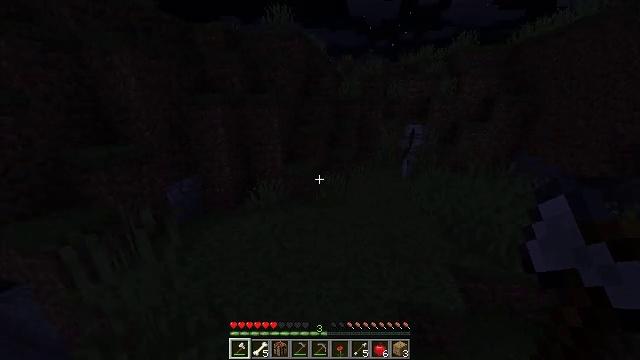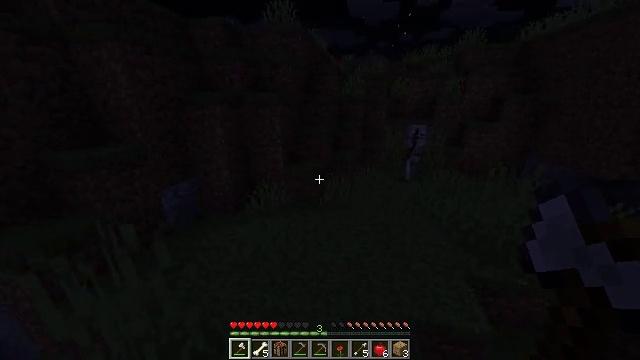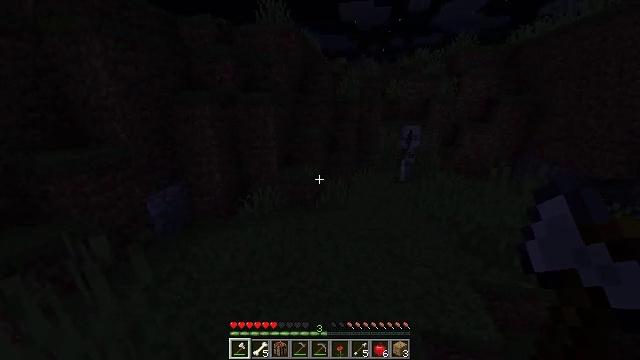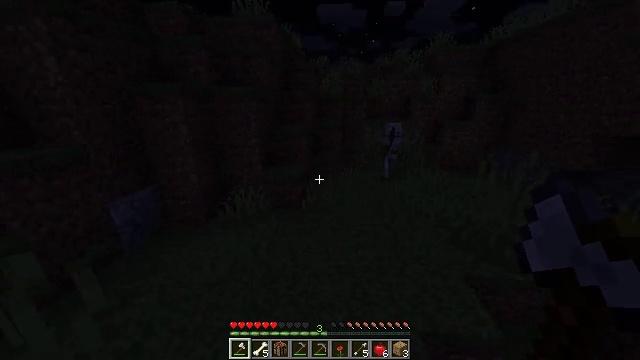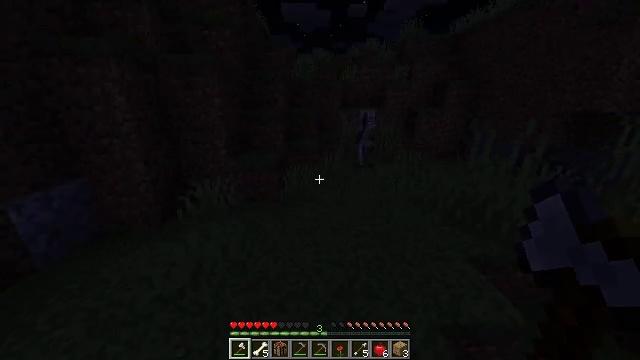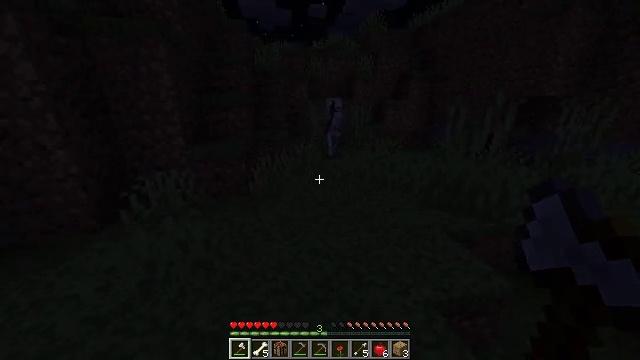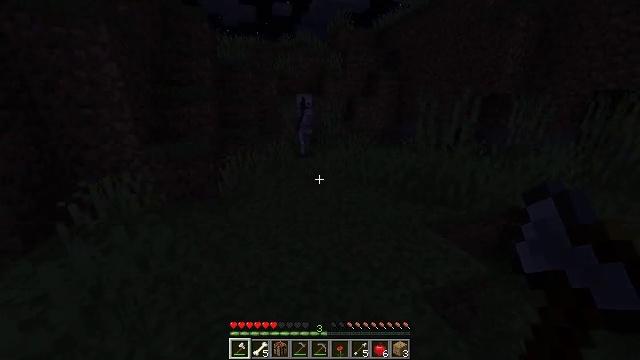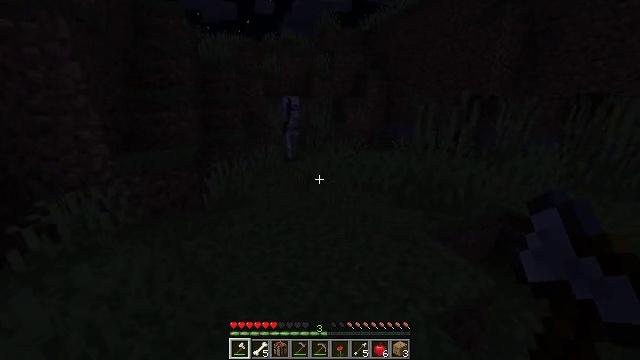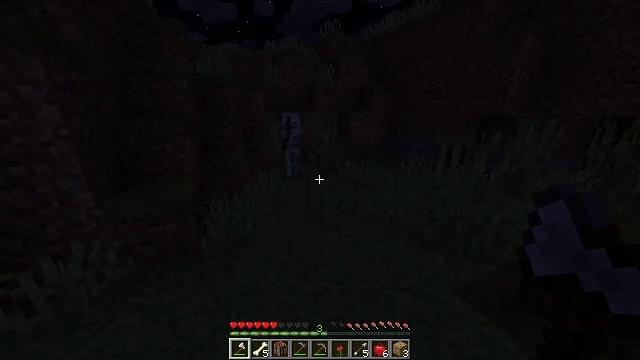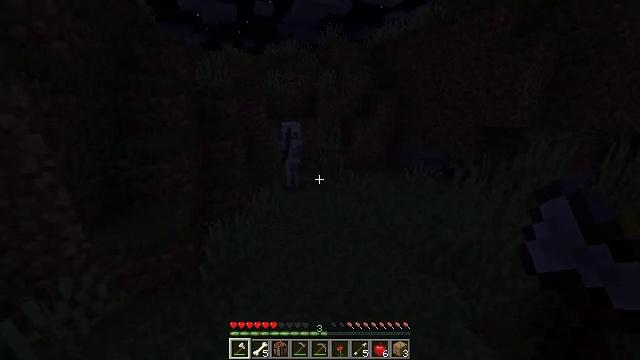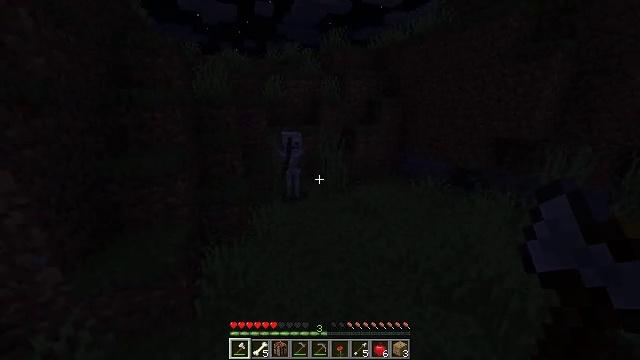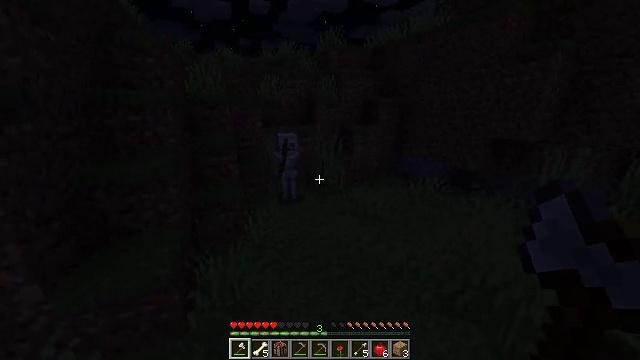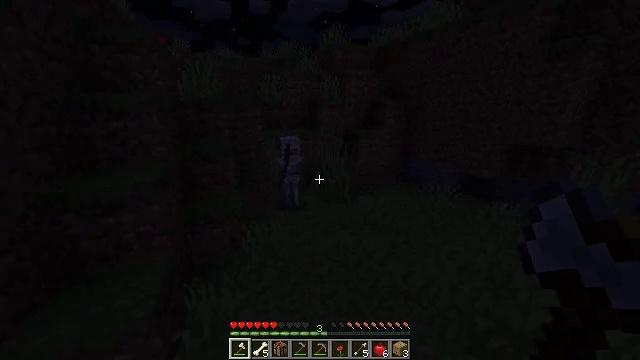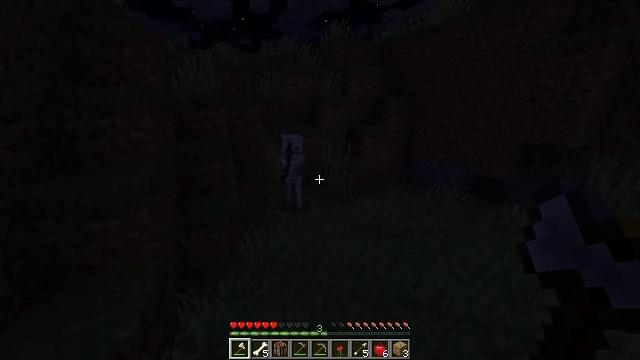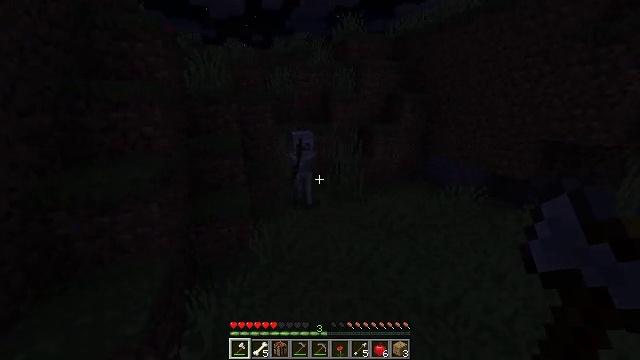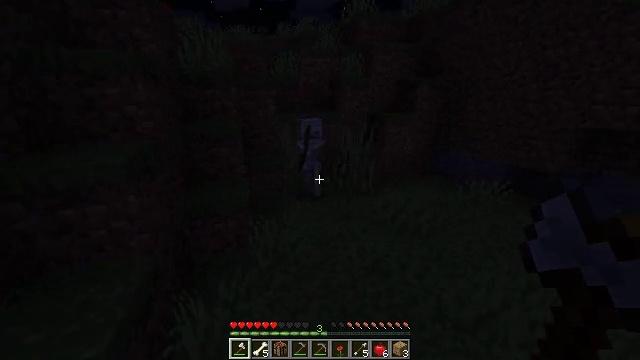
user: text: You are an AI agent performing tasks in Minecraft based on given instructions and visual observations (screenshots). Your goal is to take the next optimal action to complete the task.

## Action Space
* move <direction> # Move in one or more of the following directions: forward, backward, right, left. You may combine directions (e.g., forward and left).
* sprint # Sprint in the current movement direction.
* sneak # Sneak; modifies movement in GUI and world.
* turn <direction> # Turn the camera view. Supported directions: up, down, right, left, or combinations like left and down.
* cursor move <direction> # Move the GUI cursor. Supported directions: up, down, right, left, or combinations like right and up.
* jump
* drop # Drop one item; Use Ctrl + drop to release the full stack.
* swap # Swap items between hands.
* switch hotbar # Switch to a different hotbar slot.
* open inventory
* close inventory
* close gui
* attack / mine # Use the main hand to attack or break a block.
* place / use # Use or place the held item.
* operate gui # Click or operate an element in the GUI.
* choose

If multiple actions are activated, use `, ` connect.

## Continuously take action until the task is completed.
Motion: motion action
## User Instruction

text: Remove the tall grass to clear the area.
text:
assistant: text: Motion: move forward, sprint, jump
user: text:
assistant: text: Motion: move forward, sprint, turn right, jump
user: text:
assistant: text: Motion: move forward, sprint, turn right, jump
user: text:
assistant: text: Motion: move forward, sprint, turn right, jump
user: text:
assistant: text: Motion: move forward, sprint, turn right, jump
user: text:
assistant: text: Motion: move forward, sprint, turn right, jump
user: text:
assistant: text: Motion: move forward, sprint, turn right, jump
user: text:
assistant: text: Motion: move forward, sprint, jump
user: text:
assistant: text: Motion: move forward, sprint, jump
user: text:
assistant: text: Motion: move forward, sprint, jump
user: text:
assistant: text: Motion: move forward, sprint, turn right
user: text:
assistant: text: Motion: move forward, sprint
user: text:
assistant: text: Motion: move forward, sprint
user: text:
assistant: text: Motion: move forward, sprint, turn left
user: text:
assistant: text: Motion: move forward, sprint, turn left and down
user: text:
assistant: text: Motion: move forward, sprint, turn down
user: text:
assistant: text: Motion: move forward, sprint, turn down
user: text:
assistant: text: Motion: move forward, sprint, turn left and down
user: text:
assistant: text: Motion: move forward, sprint
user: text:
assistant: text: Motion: move forward, sprint, jump
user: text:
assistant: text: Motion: move forward, sprint, turn right, jump
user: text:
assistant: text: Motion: move forward, sprint, jump
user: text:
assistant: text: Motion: move forward, sprint, jump
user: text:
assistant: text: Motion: move forward, sprint, turn right
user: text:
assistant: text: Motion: move forward, sprint, turn right and up
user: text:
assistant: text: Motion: move forward, sprint, turn right
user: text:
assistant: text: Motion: no_op
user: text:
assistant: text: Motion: no_op
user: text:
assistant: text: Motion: turn right and down, attack / mine
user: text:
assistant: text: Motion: turn right and down, attack / mine